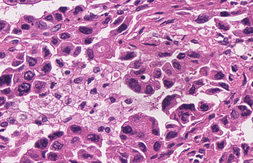
Tumor epithelial tissue: yes
Tumor-associated stroma tissue: yes
Normal tissue: no